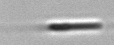
Label: Bacillariophyceae